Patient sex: M
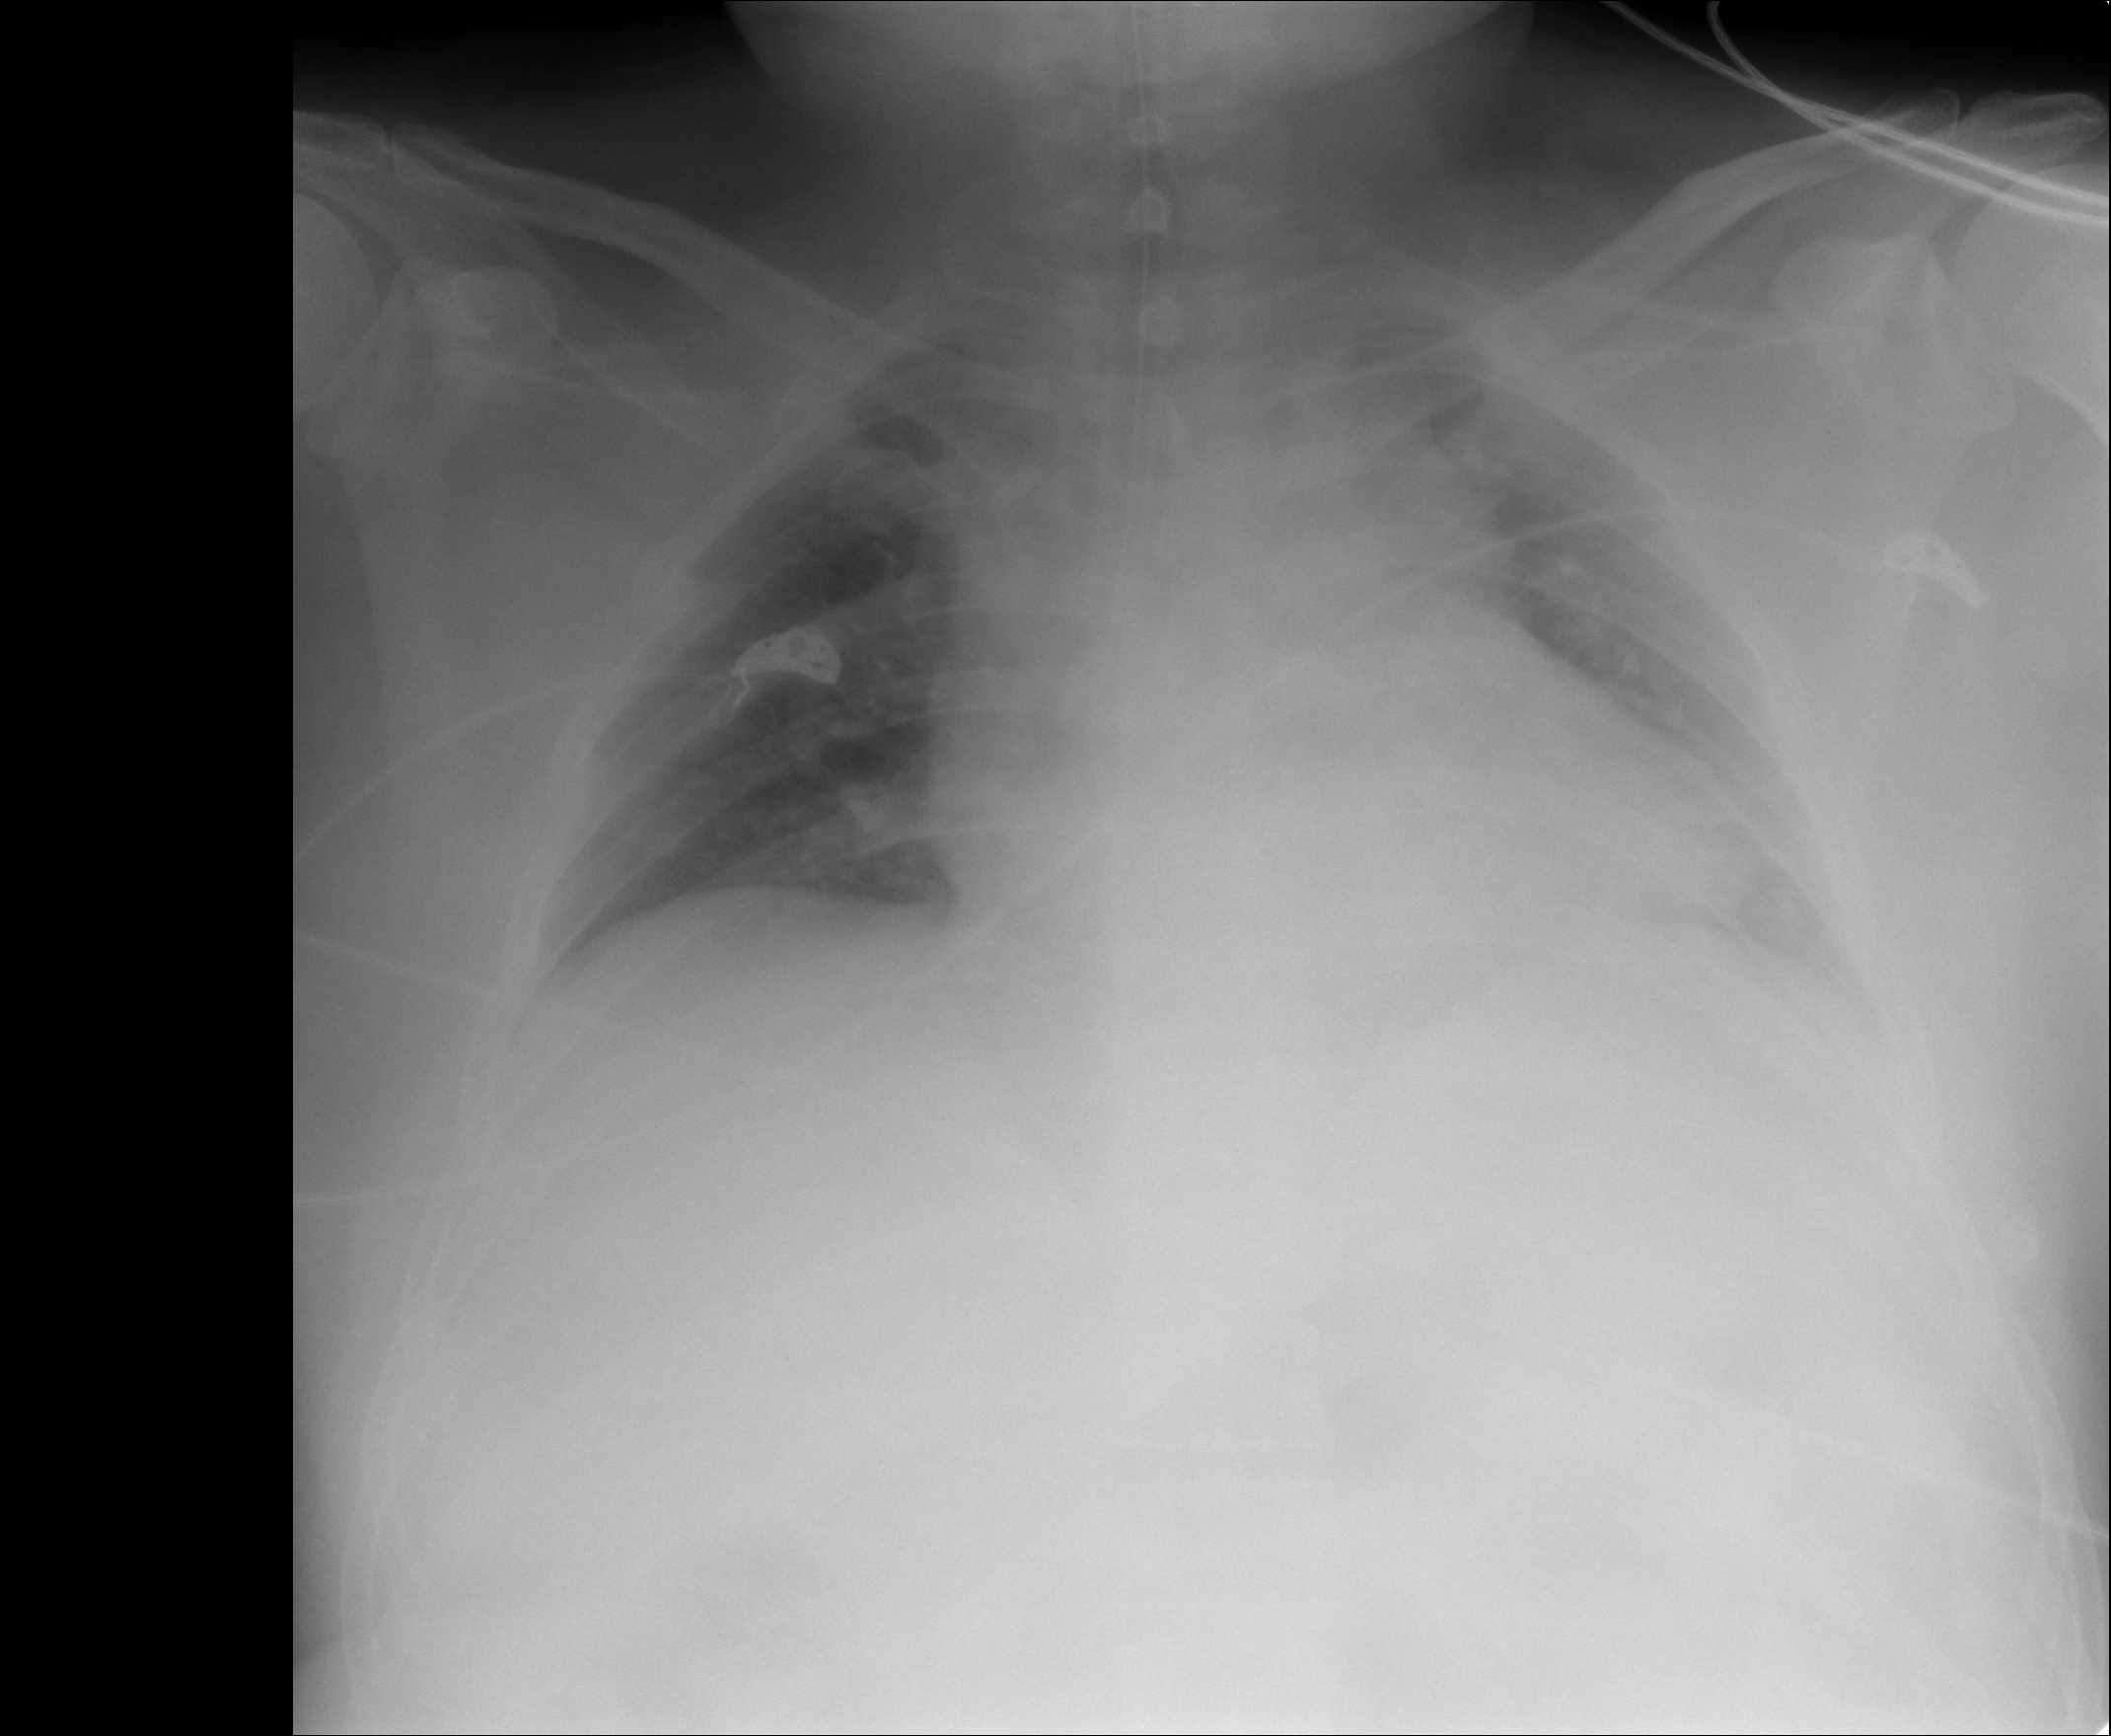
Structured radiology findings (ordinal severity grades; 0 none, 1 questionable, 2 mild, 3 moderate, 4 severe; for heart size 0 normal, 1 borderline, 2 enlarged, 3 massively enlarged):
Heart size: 2
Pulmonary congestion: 0
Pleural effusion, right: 0
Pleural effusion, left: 0
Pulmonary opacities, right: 0
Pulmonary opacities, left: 0
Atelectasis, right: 0
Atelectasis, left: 2